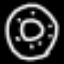
Label: donut